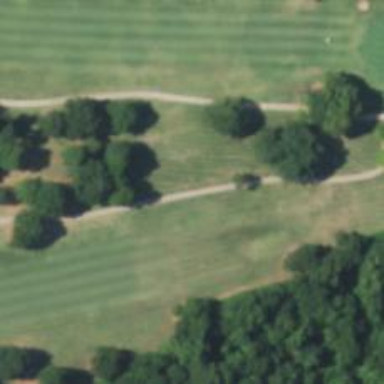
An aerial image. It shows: Service road designated as golf cart path.